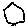
Label: hexagon